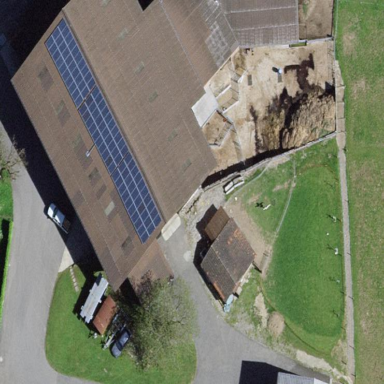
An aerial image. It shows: Farmyard in rural farm setting.